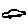
Label: car